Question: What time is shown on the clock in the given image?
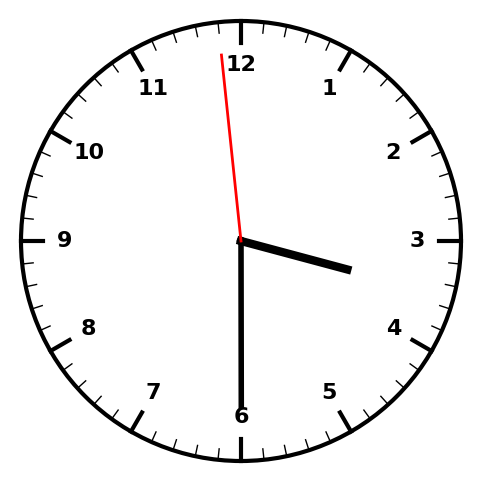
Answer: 03:29:59